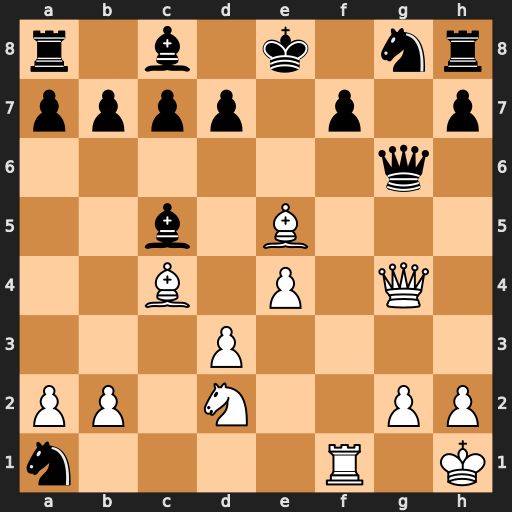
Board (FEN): r1b1k1nr/pppp1p1p/6q1/2b1B3/2B1P1Q1/3P4/PP1N2PP/n4R1K
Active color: w
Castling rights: kq
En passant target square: -
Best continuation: Bxf7+ Qxf7 Rxf7